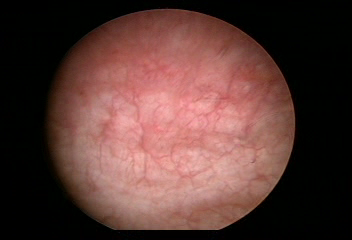
Modality: WLC
Class: Normal mucosa
Bladder cancer association: No